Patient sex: M
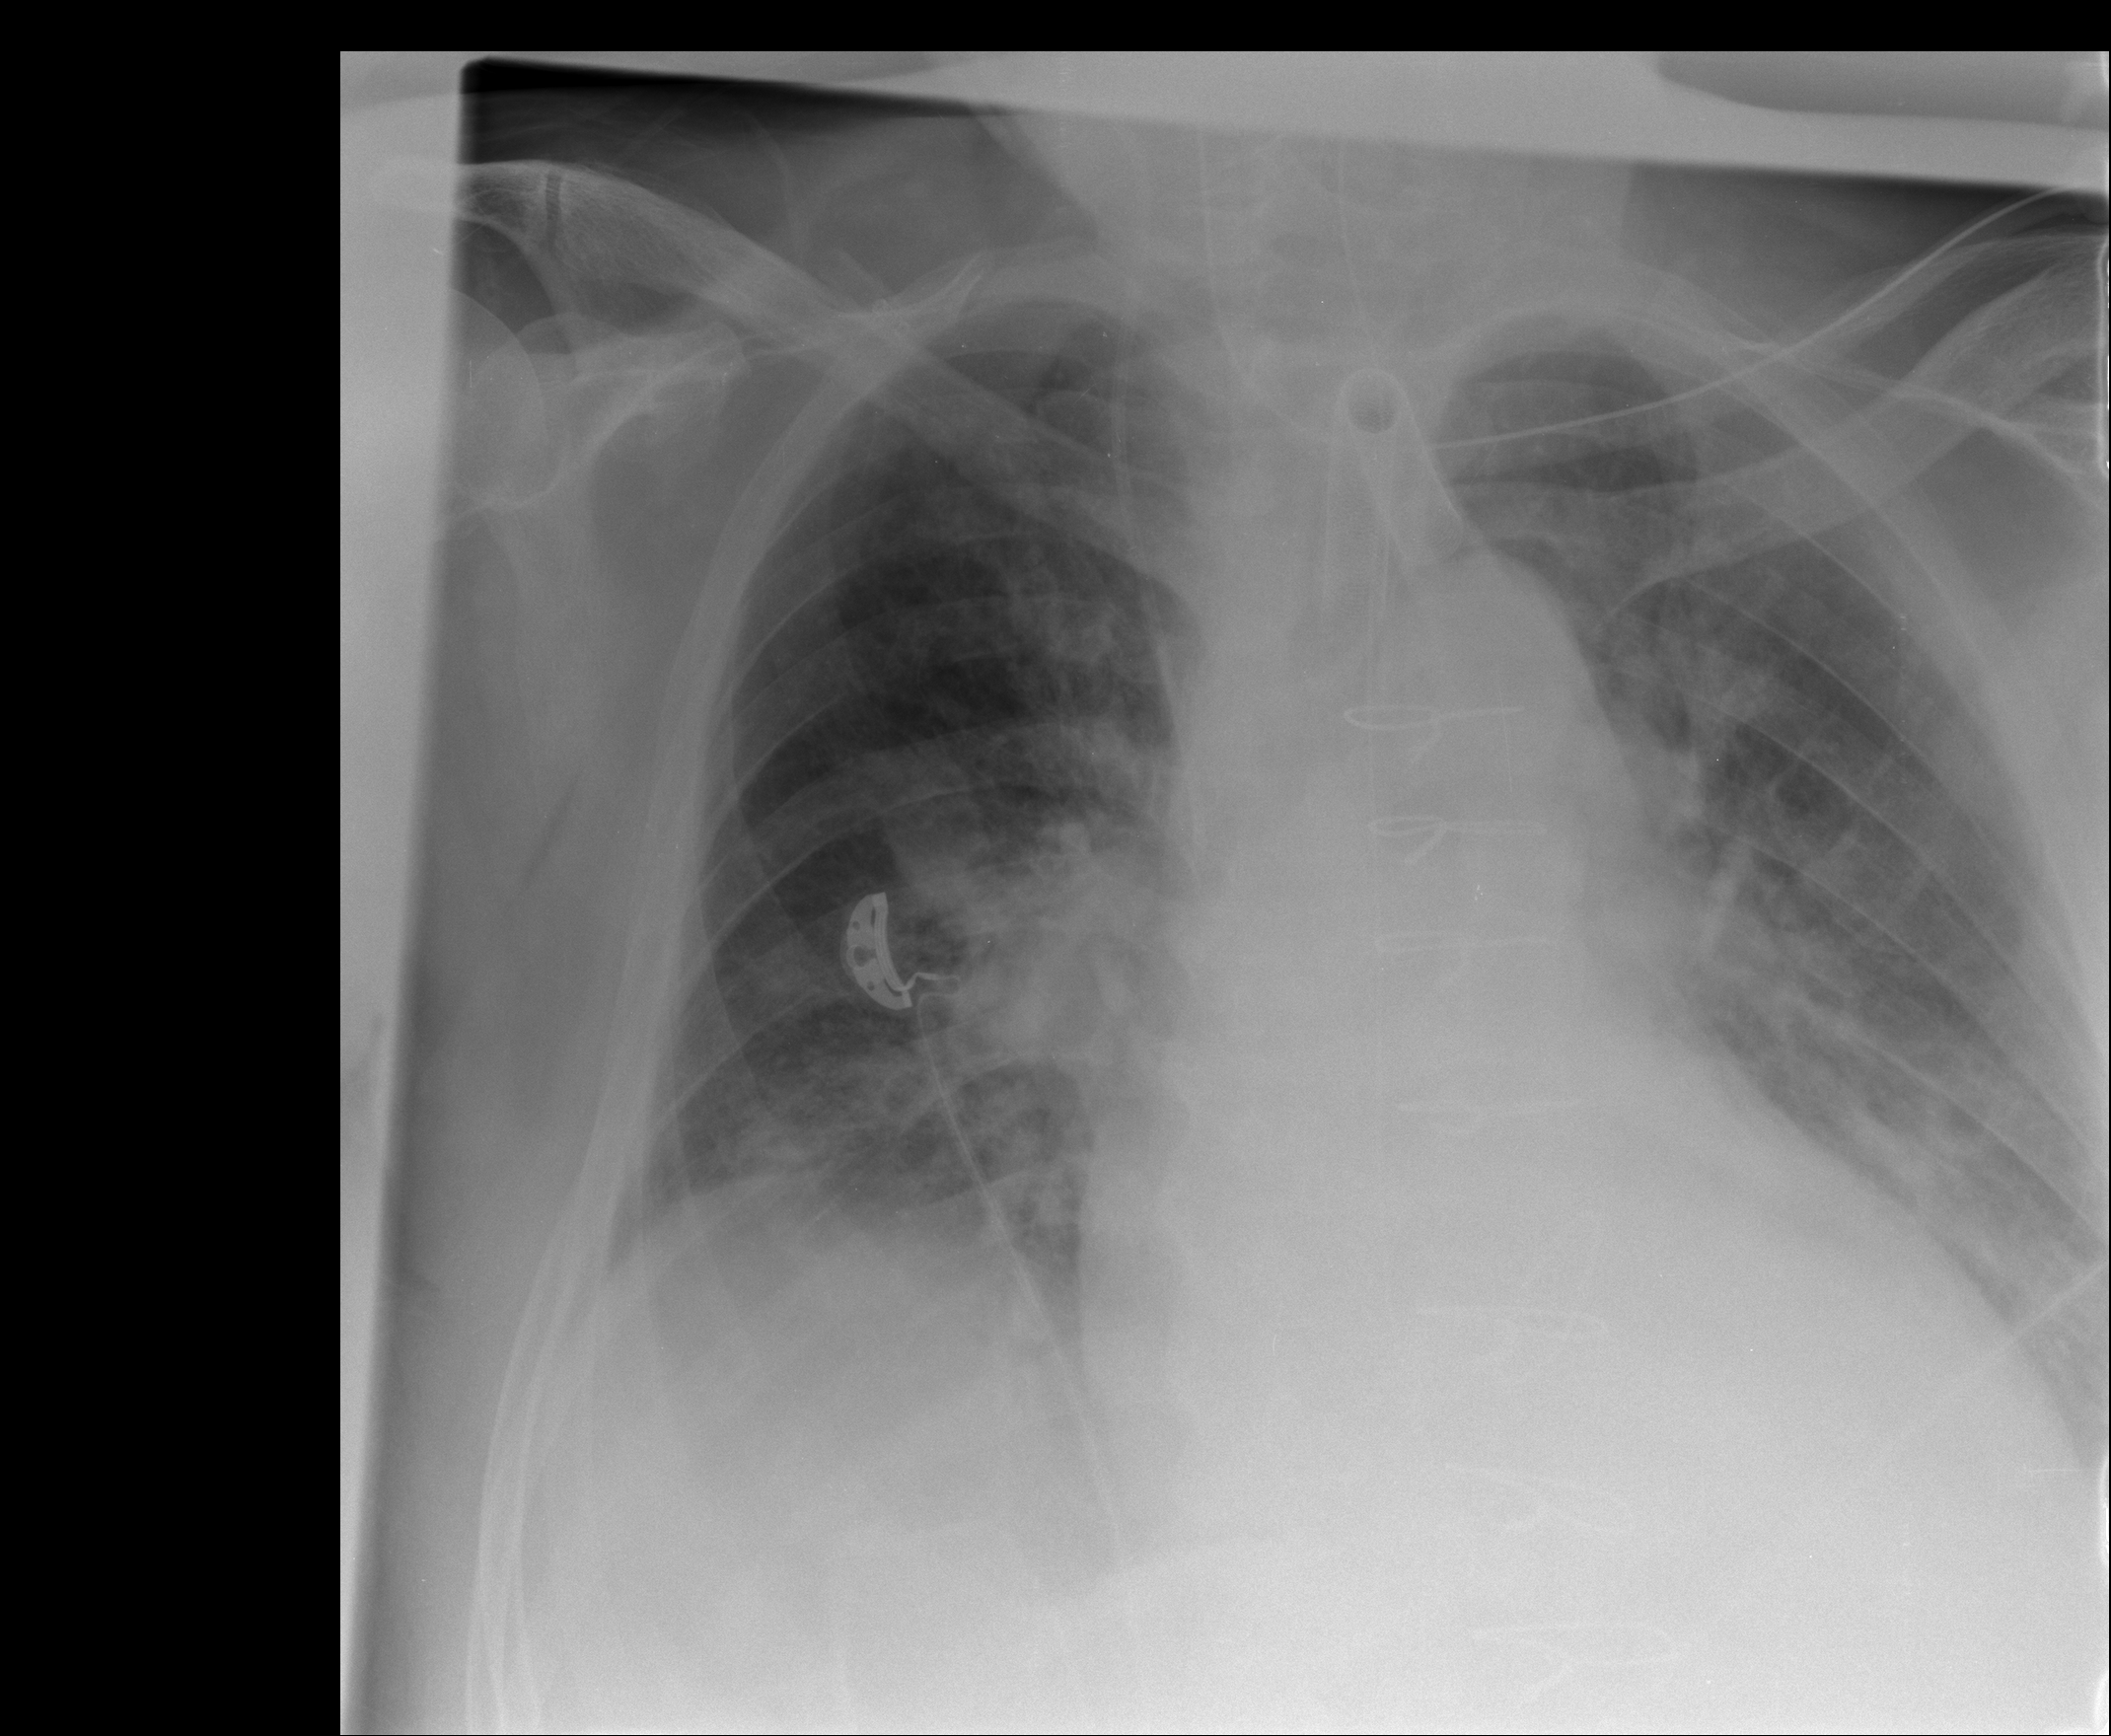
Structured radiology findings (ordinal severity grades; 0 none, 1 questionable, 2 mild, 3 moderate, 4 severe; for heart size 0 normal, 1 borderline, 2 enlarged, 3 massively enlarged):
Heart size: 2
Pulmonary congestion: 2
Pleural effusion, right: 1
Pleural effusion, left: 2
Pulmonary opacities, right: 0
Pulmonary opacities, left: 1
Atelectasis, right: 1
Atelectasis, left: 2